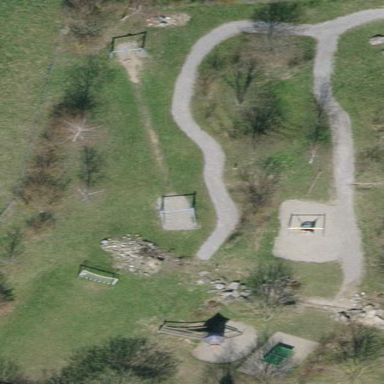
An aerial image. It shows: Playground area for leisure activities on the land.